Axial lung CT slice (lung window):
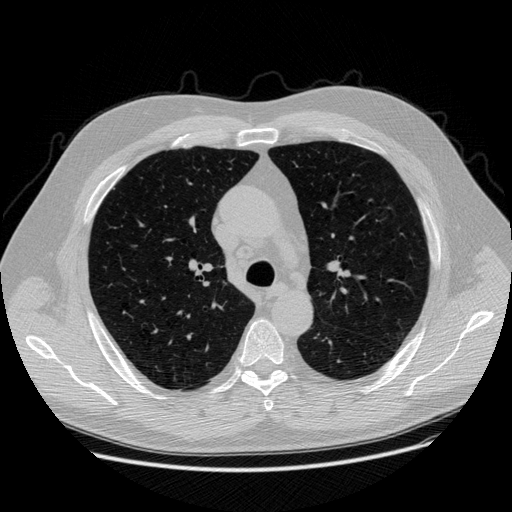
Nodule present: no